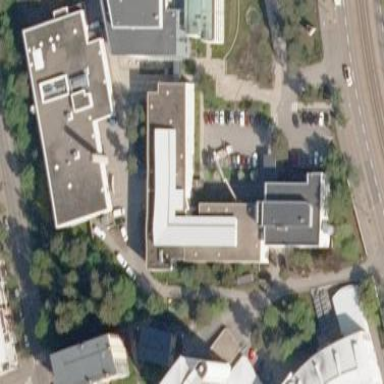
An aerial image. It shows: White building with flat roof.